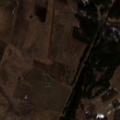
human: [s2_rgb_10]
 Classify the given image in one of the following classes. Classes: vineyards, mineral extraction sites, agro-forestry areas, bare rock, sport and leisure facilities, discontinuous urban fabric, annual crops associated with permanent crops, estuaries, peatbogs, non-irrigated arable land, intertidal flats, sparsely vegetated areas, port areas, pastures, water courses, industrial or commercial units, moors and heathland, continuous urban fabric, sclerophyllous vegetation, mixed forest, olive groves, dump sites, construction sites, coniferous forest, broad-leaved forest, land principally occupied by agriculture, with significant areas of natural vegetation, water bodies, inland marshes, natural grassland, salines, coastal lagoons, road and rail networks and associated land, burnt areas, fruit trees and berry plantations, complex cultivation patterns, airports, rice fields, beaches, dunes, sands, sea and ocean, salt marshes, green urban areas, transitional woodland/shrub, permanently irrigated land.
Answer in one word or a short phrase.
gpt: non-irrigated arable land, pastures, complex cultivation patterns, land principally occupied by agriculture, with significant areas of natural vegetation, coniferous forest